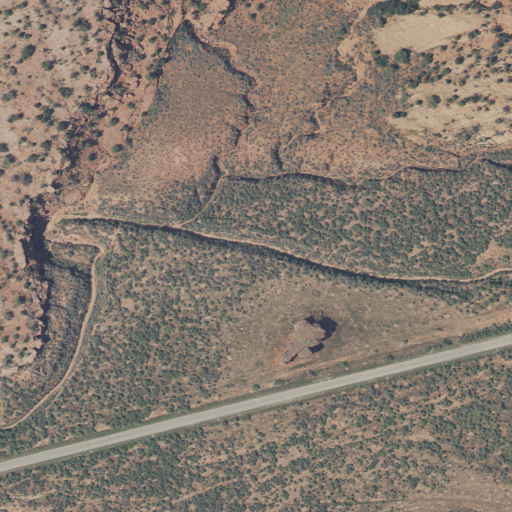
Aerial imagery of valley in Utah named Dry Wash containing shrub, open development, and low intensity development